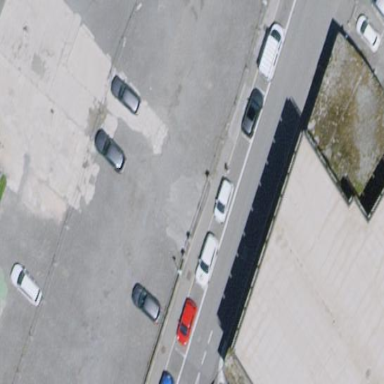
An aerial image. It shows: Parking available on the street side with parallel orientation.